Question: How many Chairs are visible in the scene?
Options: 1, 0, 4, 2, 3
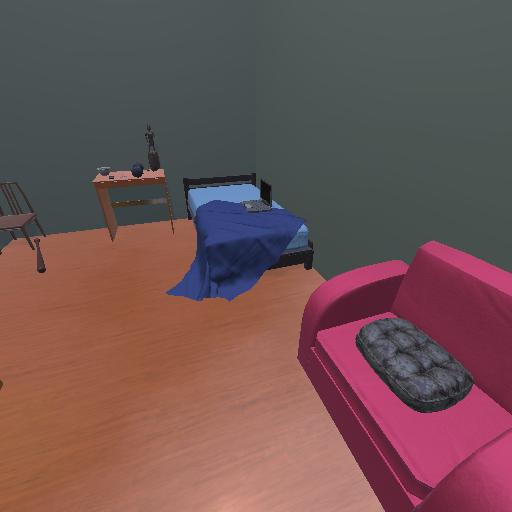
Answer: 1